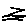
Label: zigzag